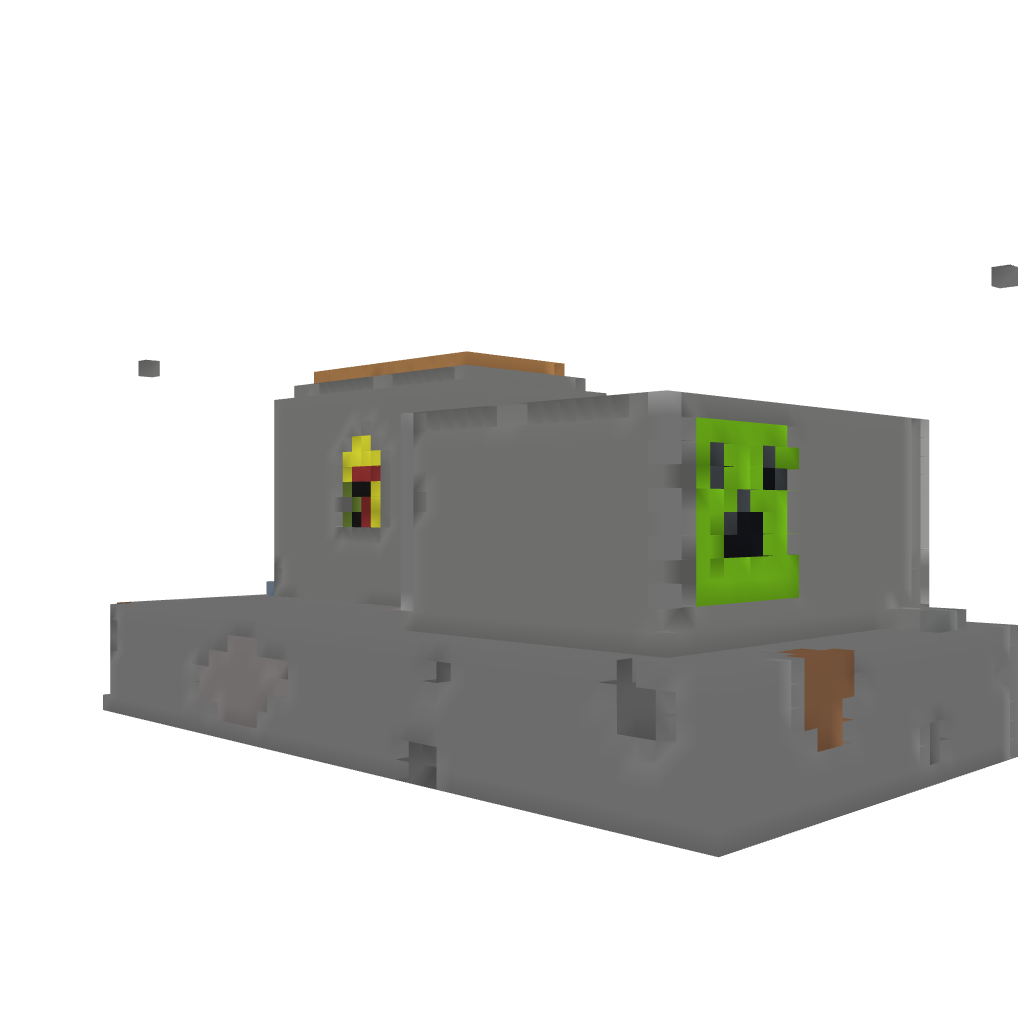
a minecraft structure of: Decoration Church + Secret Room